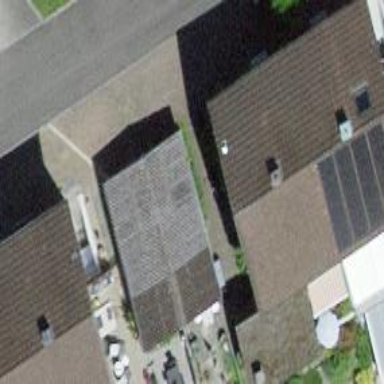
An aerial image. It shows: Garages with gabled roofs.